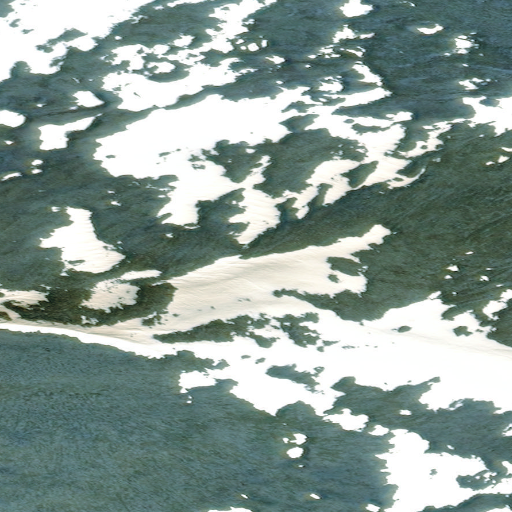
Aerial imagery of mountain in Alaska named Susie Mountain containing only unknown